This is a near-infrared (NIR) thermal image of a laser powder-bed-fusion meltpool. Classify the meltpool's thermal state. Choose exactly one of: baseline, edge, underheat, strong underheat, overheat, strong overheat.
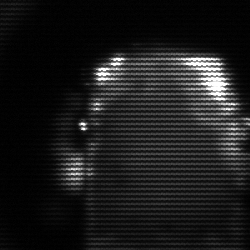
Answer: baseline